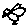
Label: bird